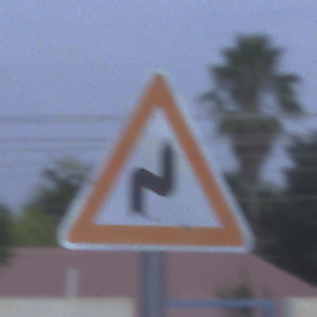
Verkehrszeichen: DoppelkurveRechts
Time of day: SunriseSunset
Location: Outdoor (Suburban)
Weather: PartlyCloudy
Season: NotSpecified
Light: Natural